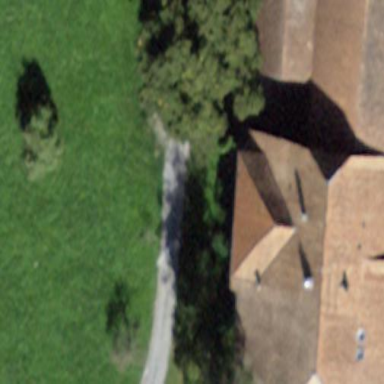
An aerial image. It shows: Farm building.